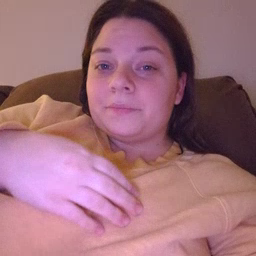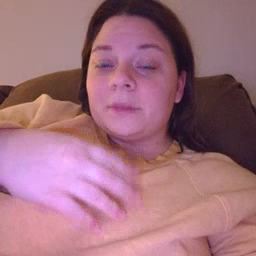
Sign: flower